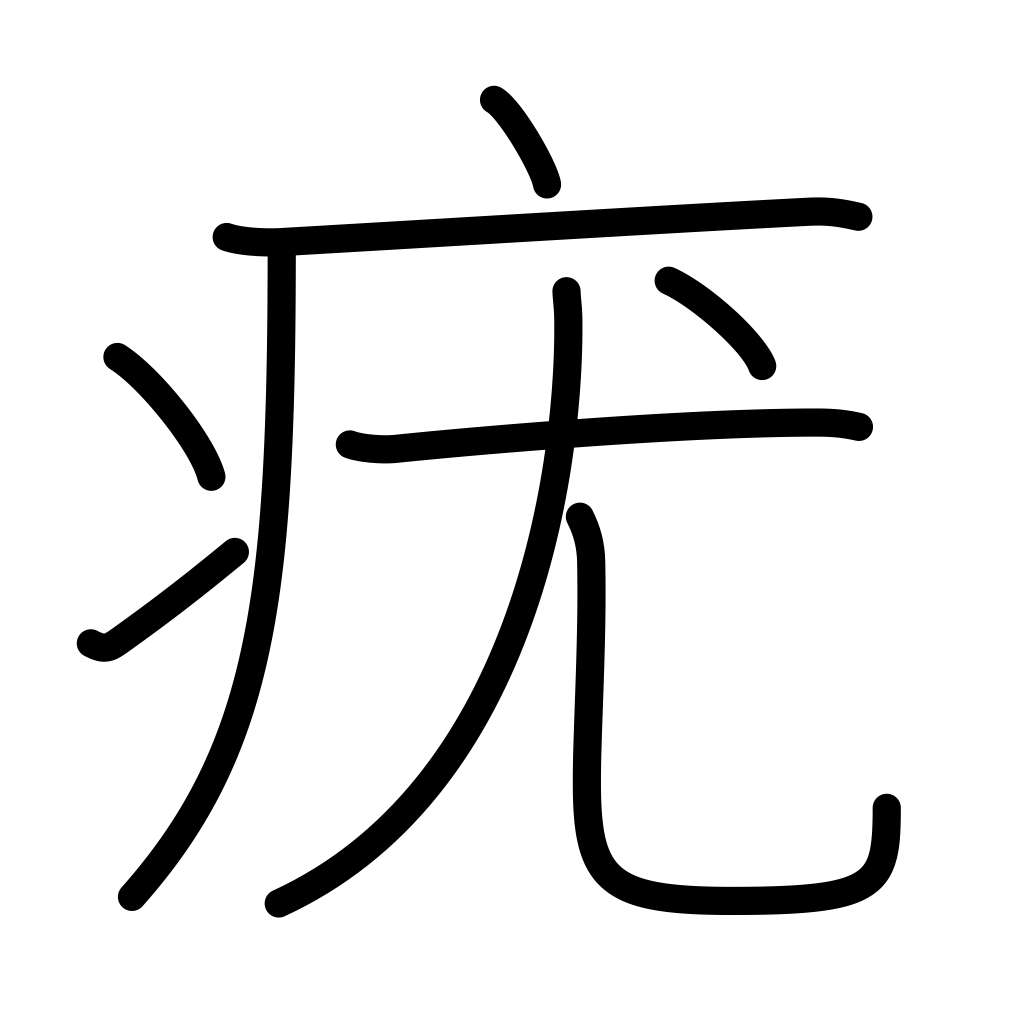
Meaning: wart